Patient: sex F, age 77
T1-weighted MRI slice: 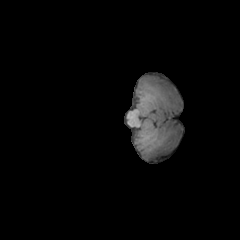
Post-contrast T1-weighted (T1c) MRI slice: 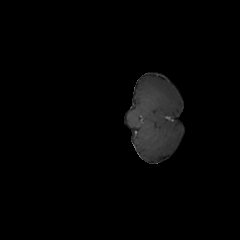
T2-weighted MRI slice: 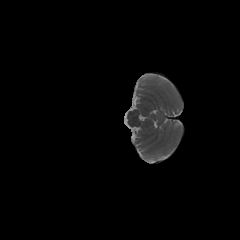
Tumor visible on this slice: no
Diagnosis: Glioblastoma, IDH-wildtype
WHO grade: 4